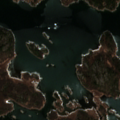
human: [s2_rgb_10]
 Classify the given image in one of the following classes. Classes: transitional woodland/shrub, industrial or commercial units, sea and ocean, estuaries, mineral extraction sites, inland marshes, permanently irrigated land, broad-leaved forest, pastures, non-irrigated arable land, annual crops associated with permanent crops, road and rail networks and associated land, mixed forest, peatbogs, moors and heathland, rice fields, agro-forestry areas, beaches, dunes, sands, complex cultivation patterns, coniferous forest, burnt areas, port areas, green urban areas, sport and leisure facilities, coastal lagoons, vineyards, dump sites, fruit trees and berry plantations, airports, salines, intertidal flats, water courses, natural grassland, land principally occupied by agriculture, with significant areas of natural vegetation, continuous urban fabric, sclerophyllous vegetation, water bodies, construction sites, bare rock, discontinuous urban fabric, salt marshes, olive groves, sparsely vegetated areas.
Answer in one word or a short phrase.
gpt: broad-leaved forest, mixed forest, sea and ocean